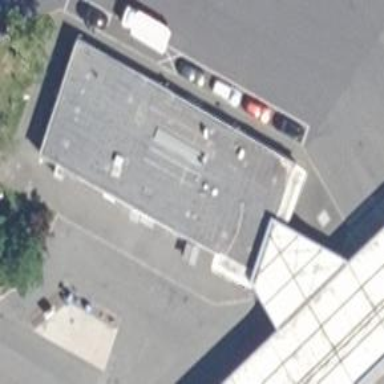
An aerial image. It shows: Fuel station.